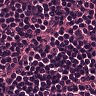
Metastatic tissue present: no